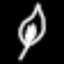
Label: leaf